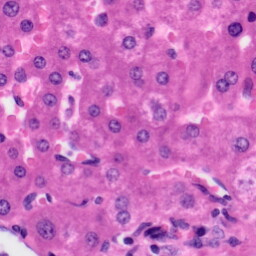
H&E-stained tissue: Liver